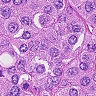
Metastatic tissue present: yes